Question: I am using Polymers flex layout and text-overflow ellipsis, the ellipsis is working on Chrome and Safari but not Firefox.
HTML
'''
<footer>
<div>
<div class="layout horizontal center">
<div class="avatar">
<img src="img.jpg" alt="img" />
</div>
<div class="flex">
<a class="layout vertical">
<p class="text-overflow">Lorem ipsum dolor sit amet, consectetur adipiscing elit, sed do eiusmod tempor</p>
<span>12 items<span>
</a>
</div>
<div class="more">
<img src="img.jpg" alt="img" />
</div>
</div>
</div>
</footer>
'''
CSS
'''
footer {
max-width: 450px;
width: 100%;
overflow: hidden;
}
.layout.horizontal {
display: flex;
display: -webkit-flex;
display: -webkit-flex;
flex-direction: row;
-webkit-flex-direction: row;
-ms-flex-direction: row;
}
.layout.vertical {
display: flex;
display: -webkit-flex;
display: -webkit-flex;
flex-direction: column;
-webkit-flex-direction: column;
-ms-flex-direction: column;
}
.flex {
flex: 1;
-ms-flex: 1;
-webkit-flex: 1;
}
.avatar {
height: 30px;
width: 30px;
background: green;
}
.text-overflow {
overflow: hidden;
white-space: nowrap;
text-overflow: ellipsis;
}
.more {
width: 30px;
height: 30px;
background: red;
}
'''
This is the result I am getting with Chrome:

This is the result I am getting with Firefox:
<URL>
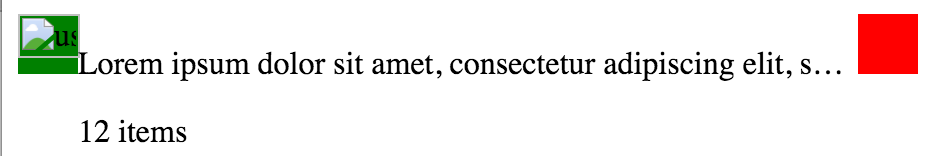
Answer: You can workaround with this simply property:
'''
.flex {
min-width: 0;
}
'''
See more :
<URL>